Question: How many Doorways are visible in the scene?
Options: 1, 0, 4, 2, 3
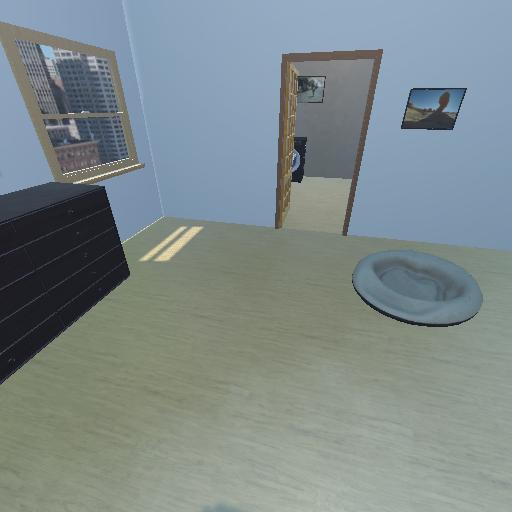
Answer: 1